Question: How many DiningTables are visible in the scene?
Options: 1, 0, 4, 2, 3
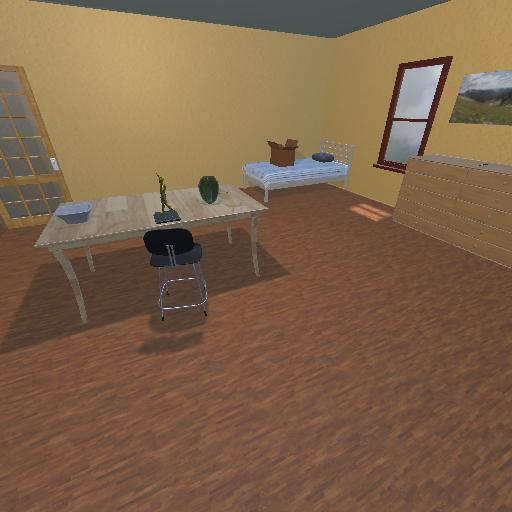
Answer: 1